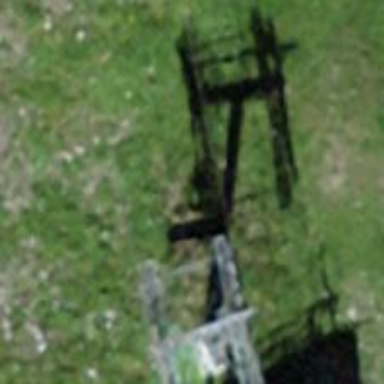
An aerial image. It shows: Pylon for aerialway.